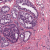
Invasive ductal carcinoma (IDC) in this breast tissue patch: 0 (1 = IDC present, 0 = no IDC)